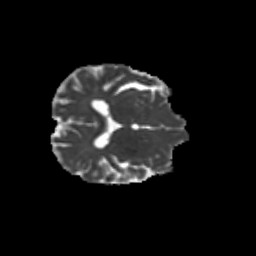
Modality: MD
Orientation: axial
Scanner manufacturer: siemens
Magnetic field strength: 3 T
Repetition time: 9.2 s
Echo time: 0.084 s